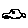
Label: car